Brain MRI, t1w sequence, axial 2D slice.
Patient: age 28, sex M, weight 90 kg, height 1.9 m
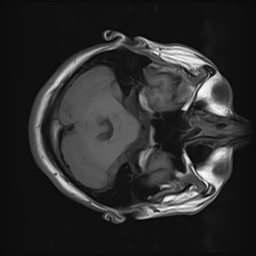